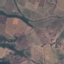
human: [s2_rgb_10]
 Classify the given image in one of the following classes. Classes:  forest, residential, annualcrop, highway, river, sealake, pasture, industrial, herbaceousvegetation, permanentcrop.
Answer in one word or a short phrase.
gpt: PermanentCrop